Question: I have a GridView, with 3 elements per row, and when I click on an item, a new view comes below the row. It's a bit like a folder application on iOS. I didn't find any answer on SO or on Google. Maybe you can give me some hints.

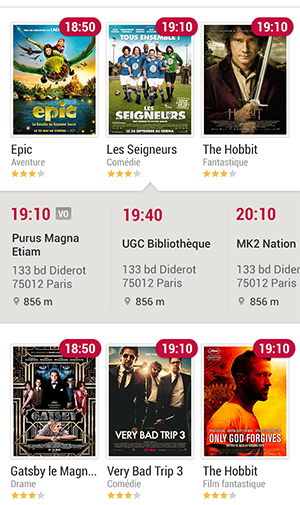
Answer: You can do this easily with 'GridLayout' but not with 'GridView'.
To find out the available width of the grid before you place your items and set the number of columns, either set a 'ViewTreeObserver.OnGlobalLayoutListener' (which can then place your items) or extend GridLayout and override 'onMeasure (int widthMeasureSpec, int heightMeasureSpec)'.
Insert a row after every row of content and set it's visibility to 'Visibility.GONE' and it's 'columnSpec' to the number of columns of your 'GridLayout'. When the user taps an item, you can get it's info, populate the view under it and expand or animate it's visibility toggling.
Finally, for the indicator, I would just add it as a child of the hidden row and, when a user taps the item, calculate the horizontal center of said item and exactly place this view's center on the X axis to that coordinate (margins would be OK for this).
Please note that for very large lists of items this is not recommended as you'll have to instantiate every item to display immediately, regardless if they all fit on the screen or not. Unlike 'GridView', 'GridLayout' is not a child of 'AbsListView'.